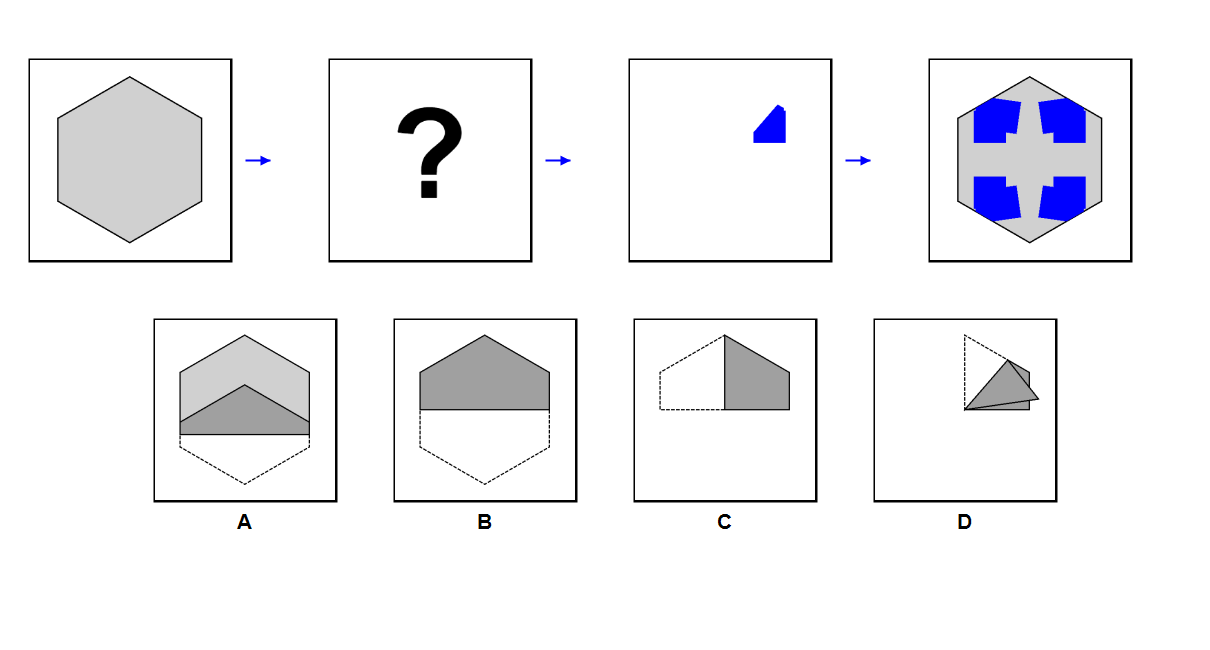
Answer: A